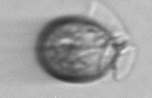
Label: Dinophysis_acuminata